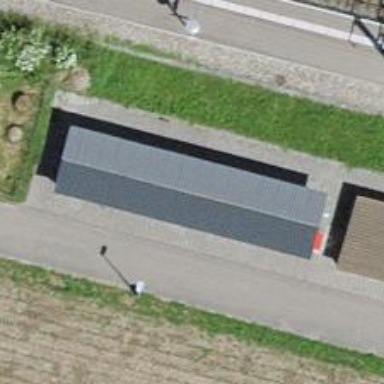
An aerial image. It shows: Two-tier bicycle parking amenity.